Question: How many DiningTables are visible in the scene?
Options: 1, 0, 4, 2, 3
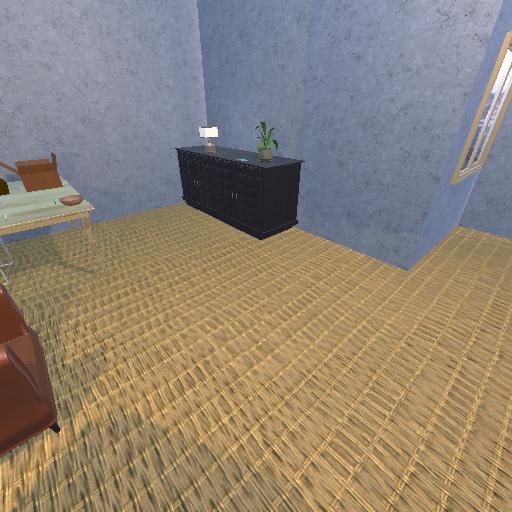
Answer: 1